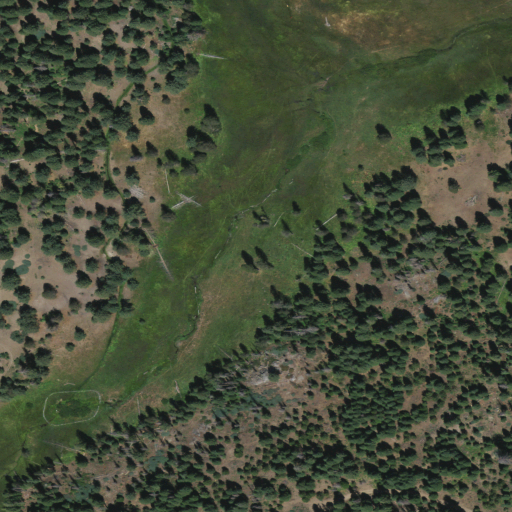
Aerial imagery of plain(s) in California named Dinkey Meadow containing evergreen forest, woody wetlands, shrub, and herbaceous wetlands